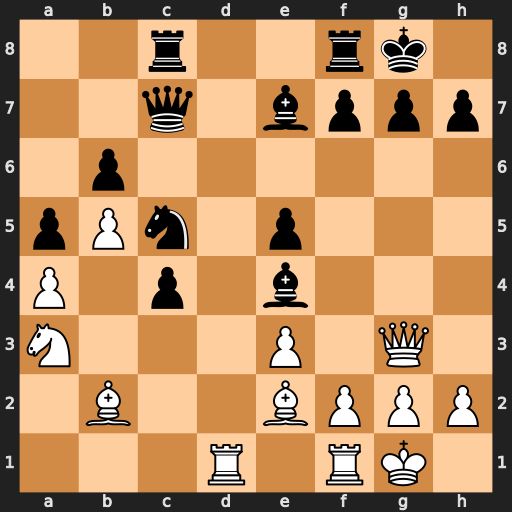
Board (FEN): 2r2rk1/2q1bppp/1p6/pPn1p3/P1p1b3/N3P1Q1/1B2BPPP/3R1RK1
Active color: w
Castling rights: -
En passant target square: -
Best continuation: Bxe5 Qxe5 Qxe5